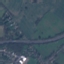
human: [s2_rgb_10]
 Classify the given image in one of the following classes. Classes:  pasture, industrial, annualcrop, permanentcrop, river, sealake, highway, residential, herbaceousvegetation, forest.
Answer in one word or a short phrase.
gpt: Highway